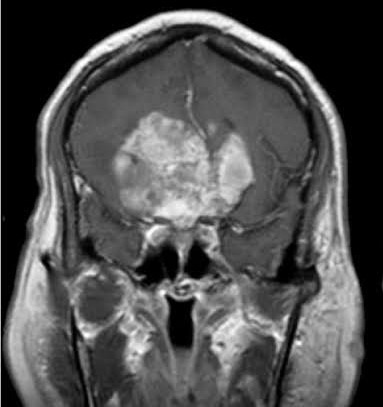
Label: glioma